Question: I'm designing a relational database - with MySQL underneath - in <URL>.
I have 3 tables: 'module', 'page', and 'lang'. Each module belongs to a page, and each page has a specific language:
---

---
Is there a particular reason foreign key 'page_lang_tag' is automatically added to the 'module' table? The way I see, it should be possible to determine the language of any given module without 'module.page_lang_tag'.
I understand that it can be used for more optimized queries, but the full scheme that I'm working on has more complex relationships, and the amount of foreign keys build up quickly.
That is, if I were to add a new table called 'widget', with each of its rows belonging to one module, then the 'widget.module_id', 'widget.module_page_id', and 'widget.module_page_lang_tag' all would be automatically created.
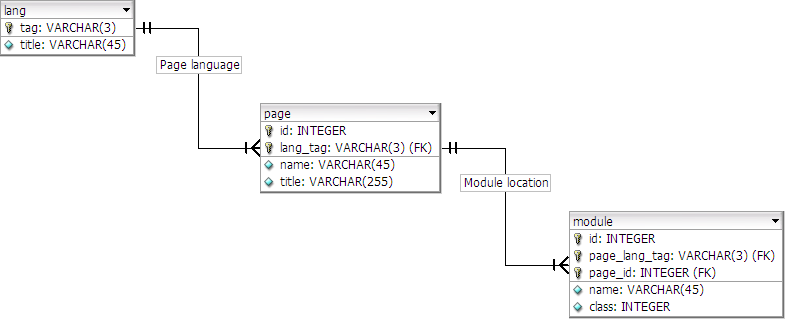
Answer: The trouble started with table 'page' whose field 'lang_tag' is foreign key (FK) from table 'lang' but it is also part of the primary key (PK) of the table. I know this because the PKs are depicted by DBDesigner using a yellow key and FKs have red keys (if they are not red then forgive my memories, I did not use DBDesigner since 2010 and I don't have a copy at hand).
Because of the relationship between 'page' and 'module', the PK of table 'page' (i.e. both columns 'id' and 'lang_tag') migrated as FK in table 'module' where, again, they were needlessly added to the table's PK.
I cannot tell if you added 'lang_tag' to the PK of table 'page' or DBDesigner automatically does this but this is not correct (you don't need it and you don't want it).
Remove 'lang_tag' from the PK of 'page' and 'page_lang_tag' will disappear from table 'module'. Also, remove 'page_id' from the PK of table 'module'.